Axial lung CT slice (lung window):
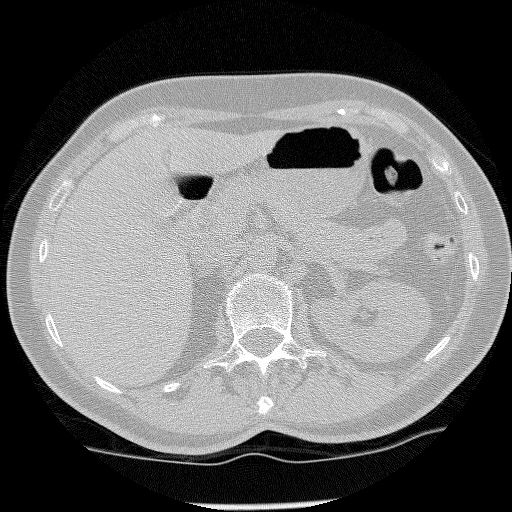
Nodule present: no